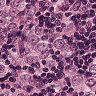
Metastatic tissue present: yes